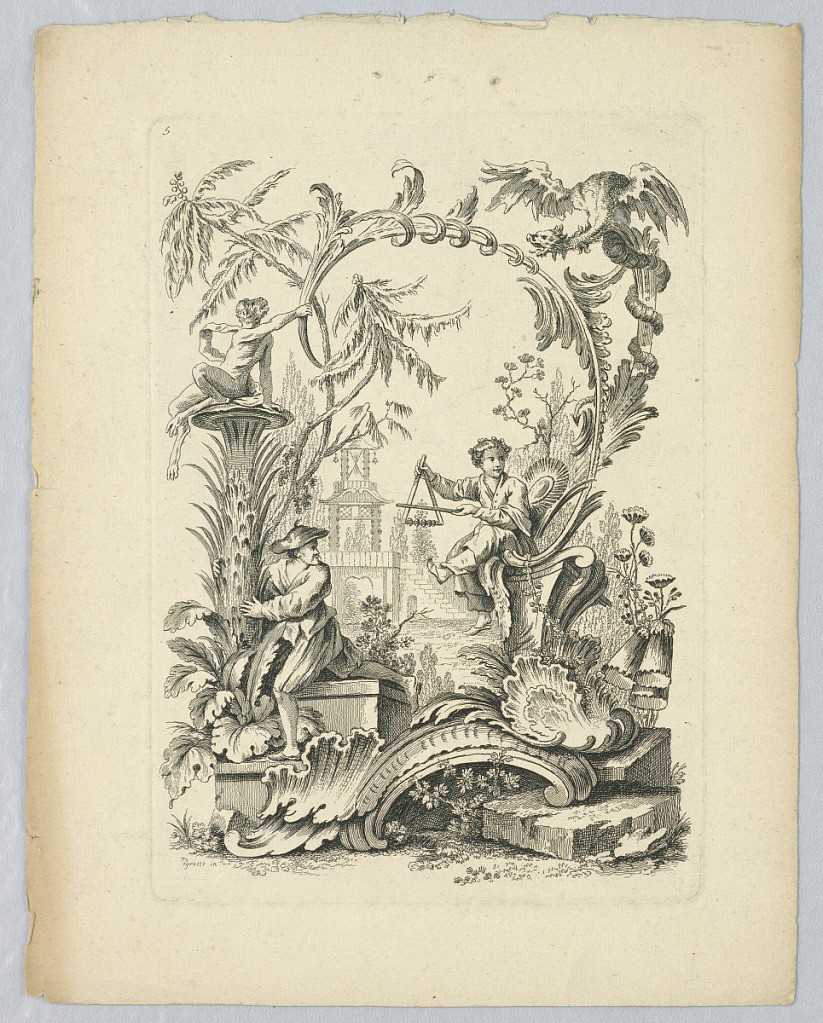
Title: Cartouche with Chinoiserie Motifs
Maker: Alexis Peyrotte, French, 1699–1769
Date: ca. 1740
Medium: Engraving on paper
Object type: Print
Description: Cartouche with Chinoiserie Motifs